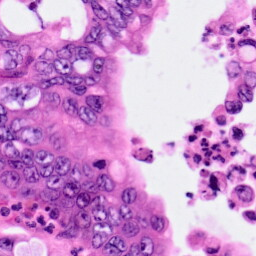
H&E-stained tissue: Pancreatic